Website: apple
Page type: billing-address
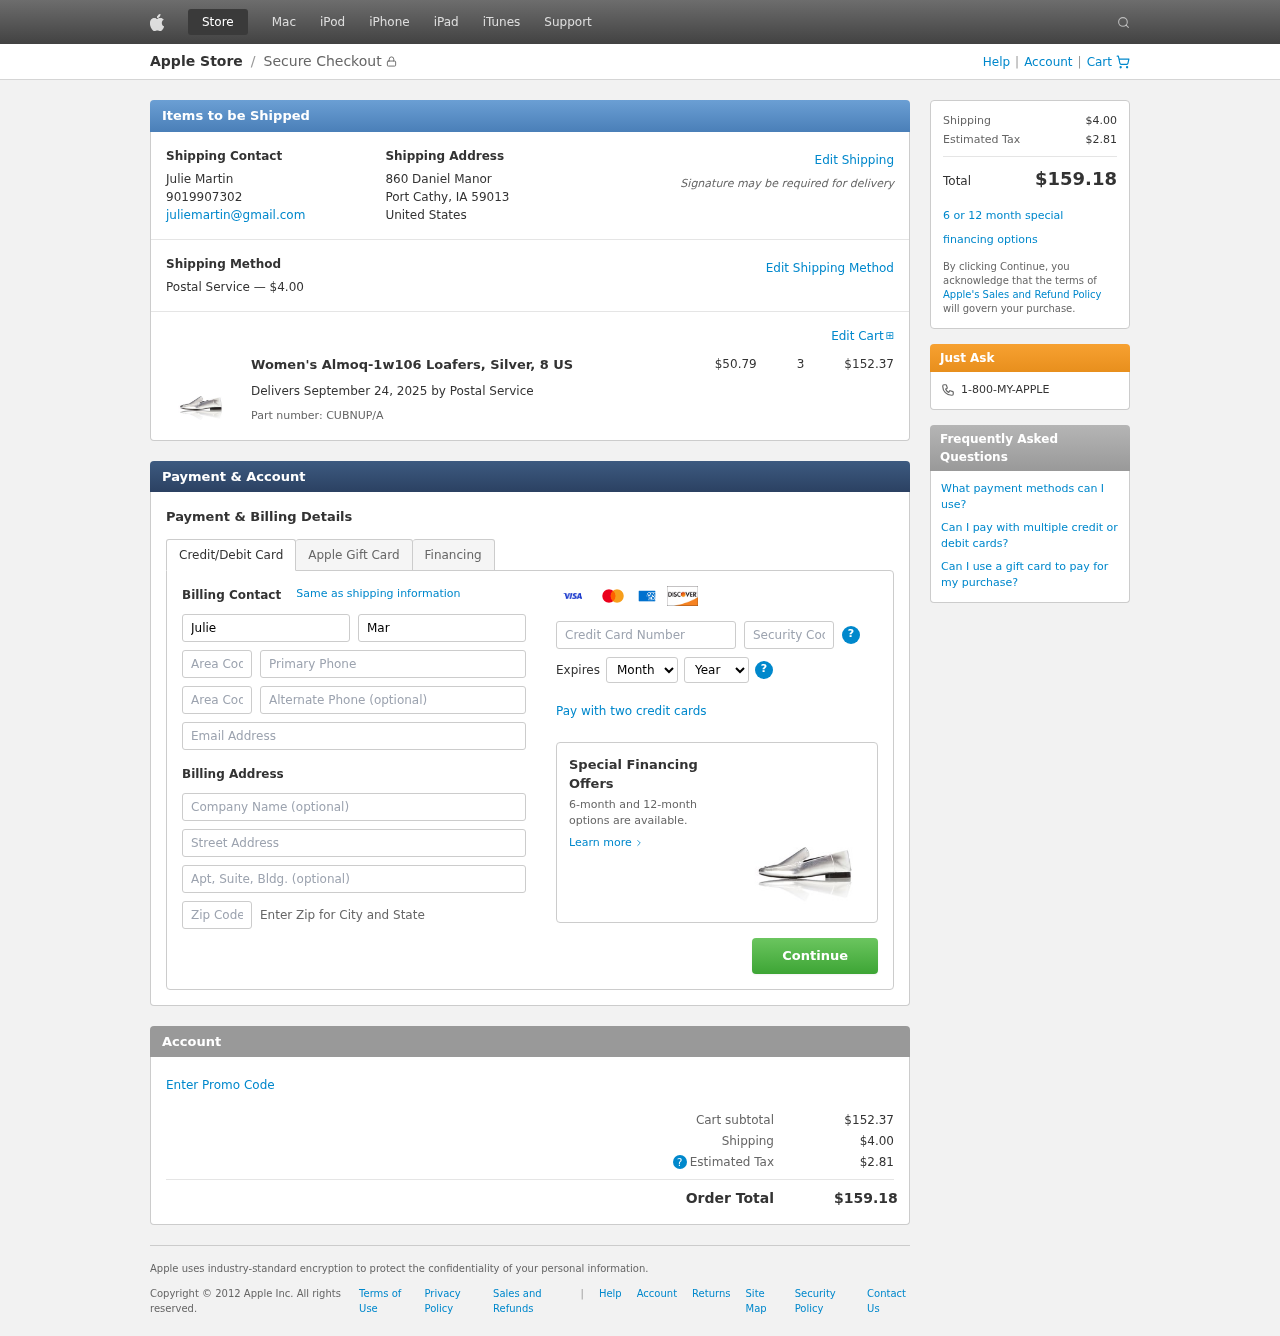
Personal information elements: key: PII_CARD_CVV
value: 330
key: PII_CARD_EXPIRY_MONTH
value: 12
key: PII_CARD_EXPIRY_YEAR
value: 28
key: PII_CARD_NUMBER
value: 2716 0992 2884 0792
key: PII_CITY_STATE_ZIP
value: Port Cathy, IA 59013
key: PII_COMPANY
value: Brewer Inc
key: PII_COUNTRY
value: United States
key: PII_EMAIL
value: juliemartin@gmail.com
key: PII_FIRSTNAME
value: Julie
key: PII_FULLNAME
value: Julie Martin
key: PII_LASTNAME
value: Martin
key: PII_PHONE
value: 9019907302
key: PII_PHONE_AREA
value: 901
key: PII_POSTCODE2
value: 40143
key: PII_STREET
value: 860 Daniel Manor
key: PII_STREET2
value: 511 Gardner Ports
Product elements: key: PRODUCT1_NAME
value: Women's Almoq-1w106 Loafers, Silver, 8 US
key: PRODUCT1_PRICE
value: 50.79
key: PRODUCT1_QUANTITY
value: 3
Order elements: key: ORDER_SHIPPING_COST
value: $4.00
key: ORDER_SUBTOTAL
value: $152.37
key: ORDER_DELIVERY_DATE
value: September 24, 2025
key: ORDER_PART_NUMBER
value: CUBNUP/A
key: ORDER_TAX
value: $2.81
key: ORDER_TOTAL
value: $159.18